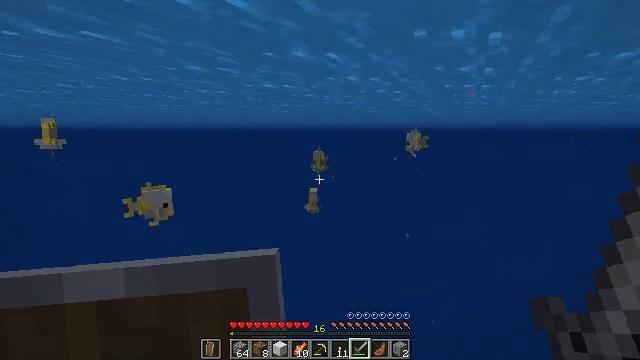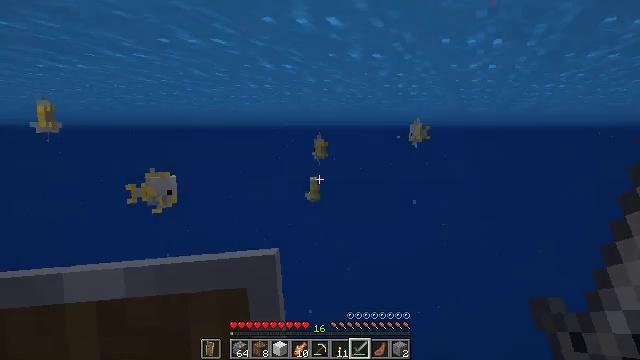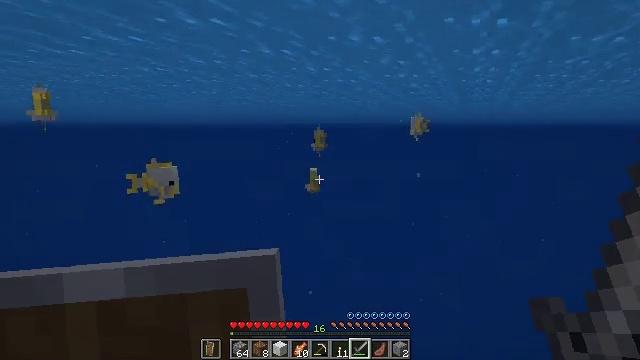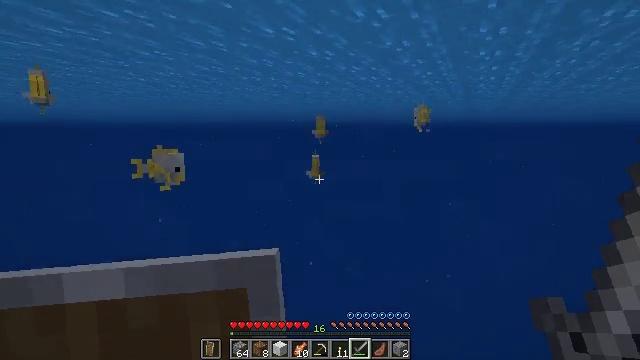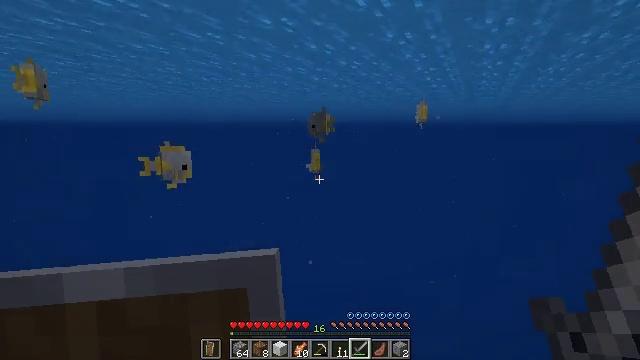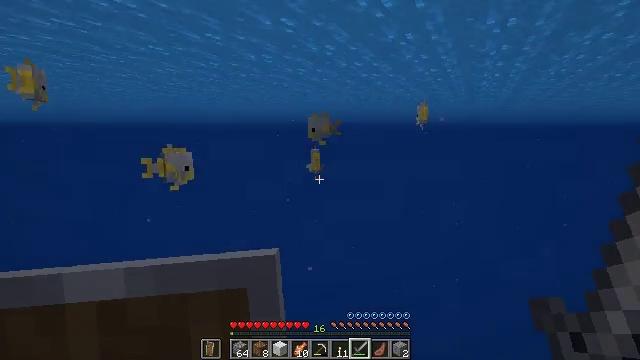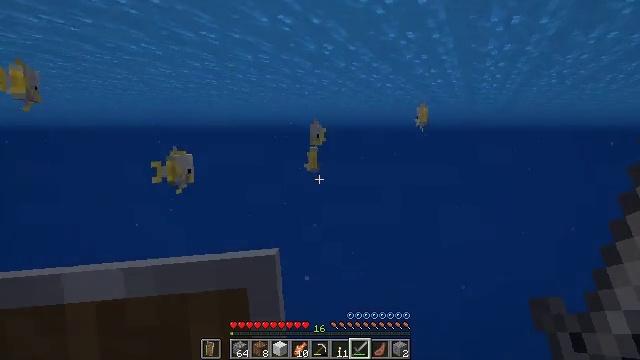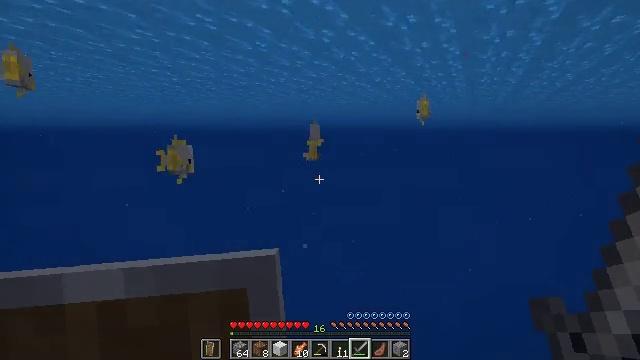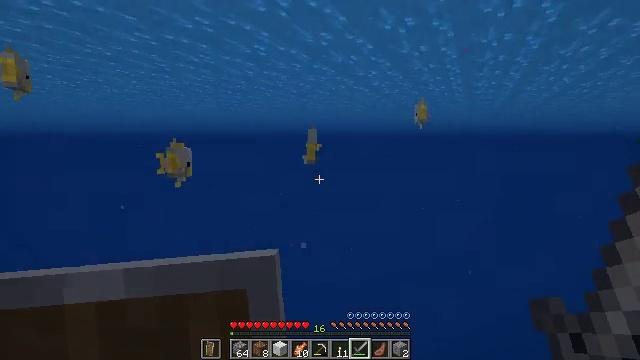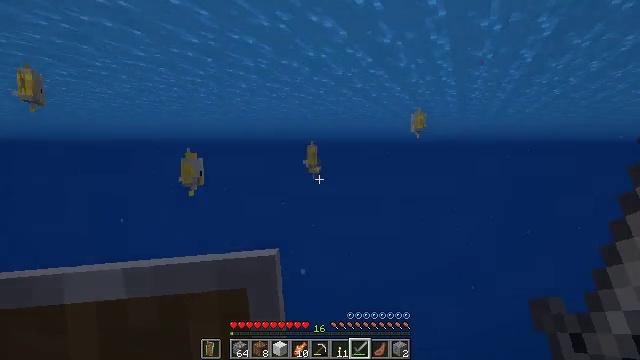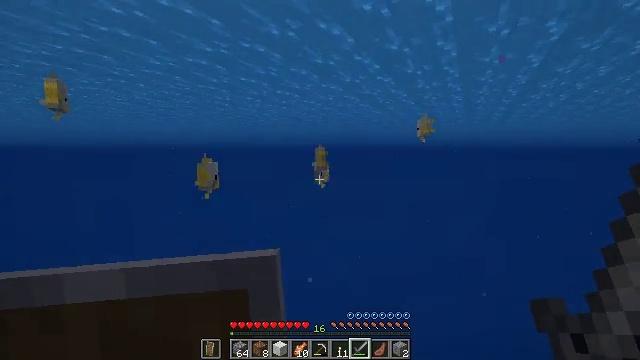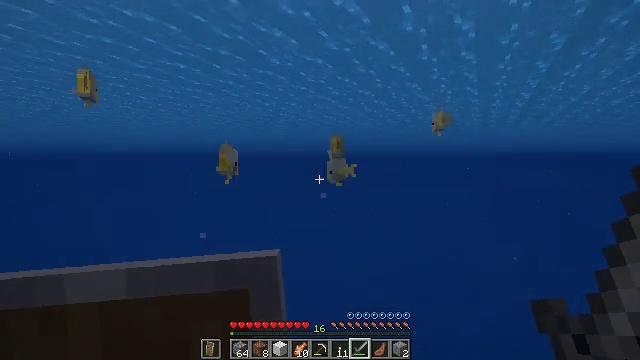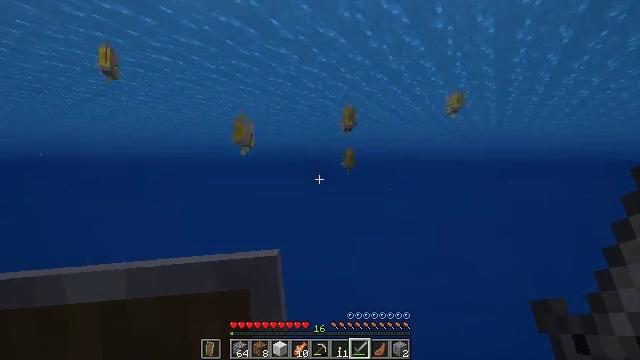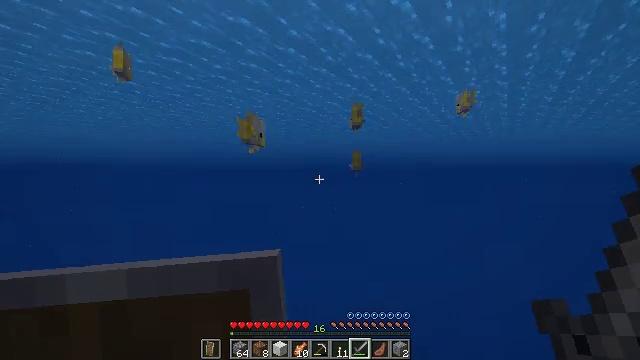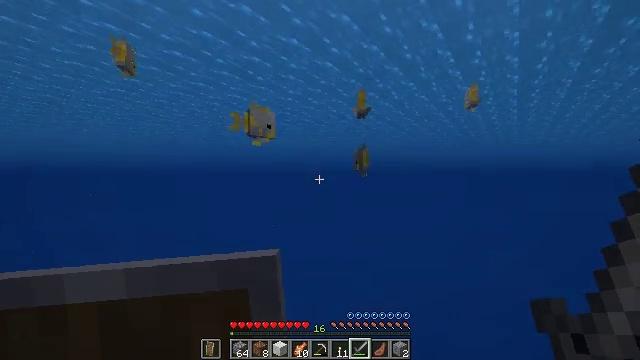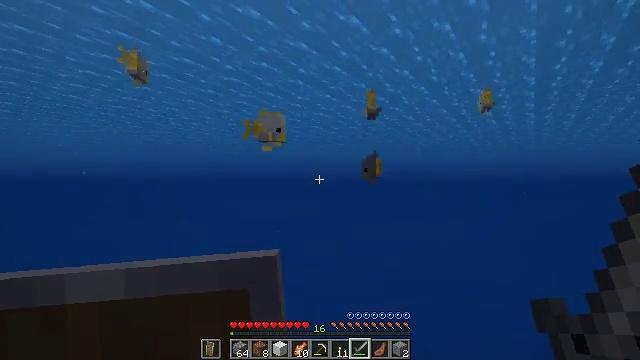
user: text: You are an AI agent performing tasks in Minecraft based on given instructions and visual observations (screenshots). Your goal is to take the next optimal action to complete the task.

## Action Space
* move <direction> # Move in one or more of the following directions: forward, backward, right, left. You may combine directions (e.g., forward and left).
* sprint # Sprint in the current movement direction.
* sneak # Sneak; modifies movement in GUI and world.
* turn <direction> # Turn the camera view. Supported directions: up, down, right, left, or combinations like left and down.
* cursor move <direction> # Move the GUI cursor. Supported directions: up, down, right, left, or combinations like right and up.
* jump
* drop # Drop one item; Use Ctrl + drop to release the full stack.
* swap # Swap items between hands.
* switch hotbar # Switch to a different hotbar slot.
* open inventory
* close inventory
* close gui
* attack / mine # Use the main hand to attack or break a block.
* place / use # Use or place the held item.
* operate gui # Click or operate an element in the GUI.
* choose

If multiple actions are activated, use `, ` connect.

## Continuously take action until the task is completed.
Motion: motion action
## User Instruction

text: Kill the tropical fish.
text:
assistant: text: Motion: move forward, sneak
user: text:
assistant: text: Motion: move forward, sneak
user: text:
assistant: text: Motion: move forward
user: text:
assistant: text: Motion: move forward
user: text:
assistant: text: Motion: move forward
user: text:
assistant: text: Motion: move forward
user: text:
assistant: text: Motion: move forward
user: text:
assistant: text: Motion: move forward, sprint
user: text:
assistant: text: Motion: move forward, sprint
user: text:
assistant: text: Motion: move forward, sprint, turn left
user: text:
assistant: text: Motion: move forward, turn left and up
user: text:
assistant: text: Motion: move forward, turn left and up
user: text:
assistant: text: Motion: move forward, turn left and up
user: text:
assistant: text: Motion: move forward, turn left and up
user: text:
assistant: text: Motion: move forward, turn left and up
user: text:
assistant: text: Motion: move forward, turn left
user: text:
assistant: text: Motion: move forward, turn left
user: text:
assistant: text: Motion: move forward, turn left
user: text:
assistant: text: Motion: move forward, turn left and up
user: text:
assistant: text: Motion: move forward, turn left and up
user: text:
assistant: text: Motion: move forward, turn left and up
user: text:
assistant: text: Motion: move forward, turn left and up
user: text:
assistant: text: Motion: move forward, turn up
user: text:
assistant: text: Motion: move forward, turn up
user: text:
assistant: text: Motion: move forward, turn up
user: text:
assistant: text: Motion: move forward, turn up
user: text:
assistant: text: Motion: move forward, turn right
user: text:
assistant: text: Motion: move forward, turn right and down
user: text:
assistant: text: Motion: move forward, turn right and down
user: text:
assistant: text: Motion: move forward, turn right and down